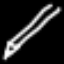
Label: pencil